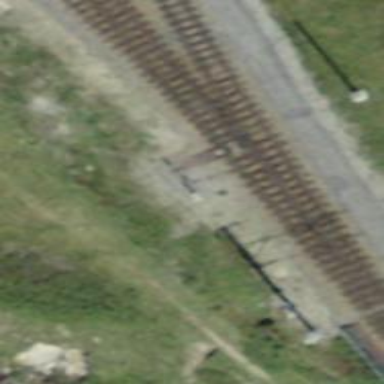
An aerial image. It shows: Railway switch.